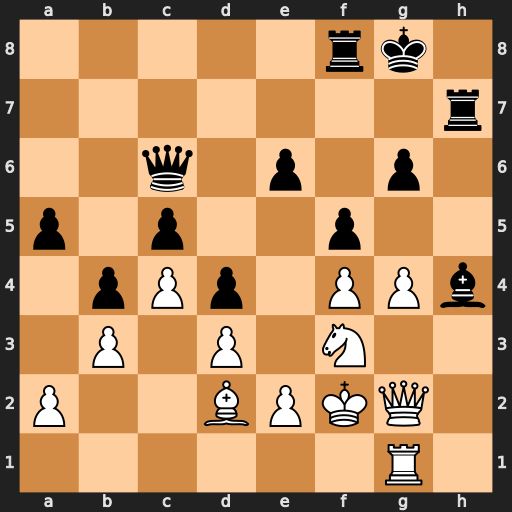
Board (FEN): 5rk1/7r/2q1p1p1/p1p2p2/1pPp1PPb/1P1P1N2/P2BPKQ1/6R1
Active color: w
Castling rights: -
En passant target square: -
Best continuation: Nxh4 Qxg2+ Nxg2